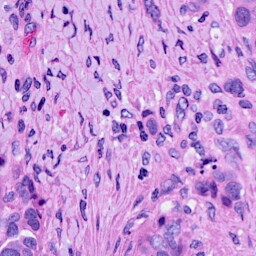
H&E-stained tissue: Ovarian